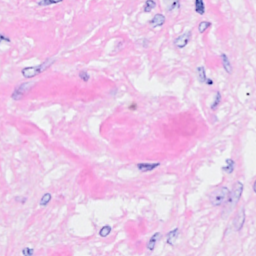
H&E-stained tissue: Breast